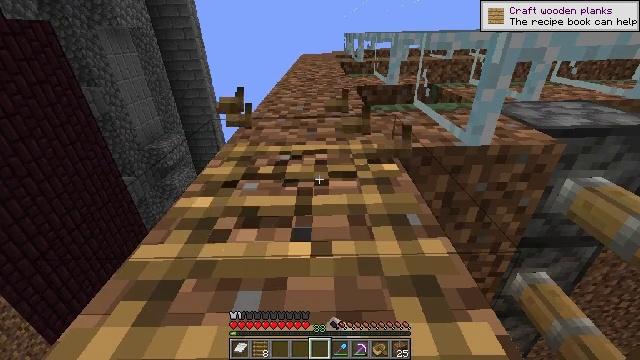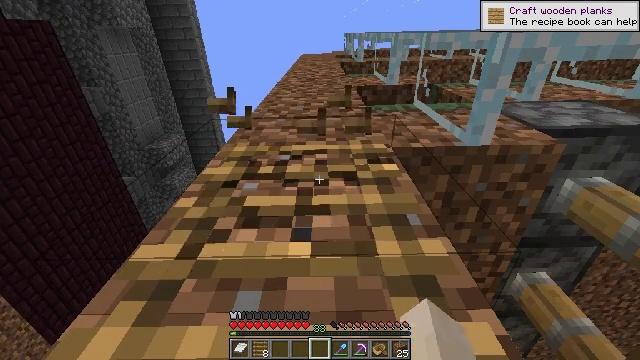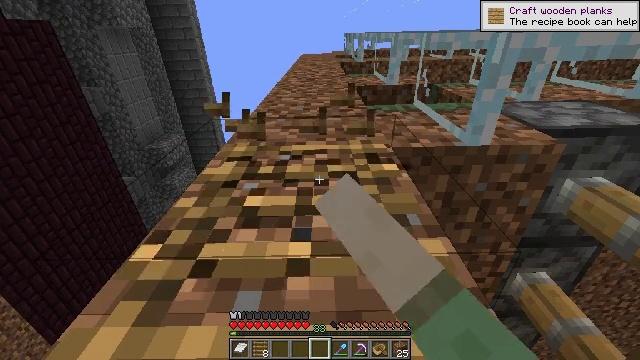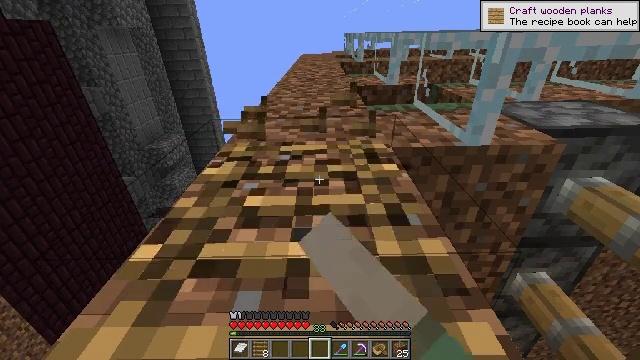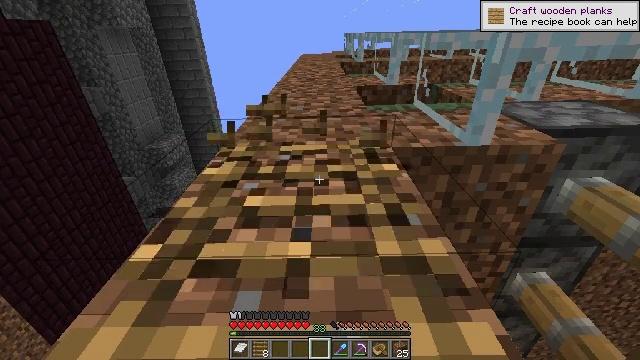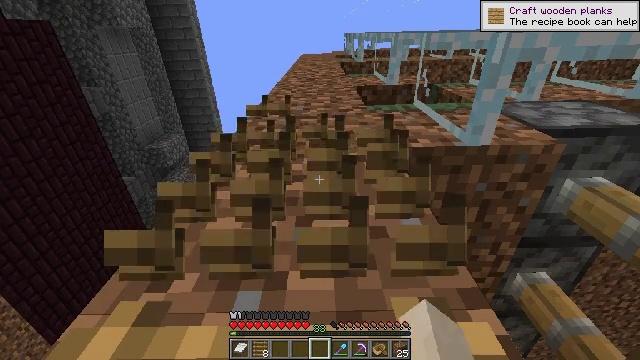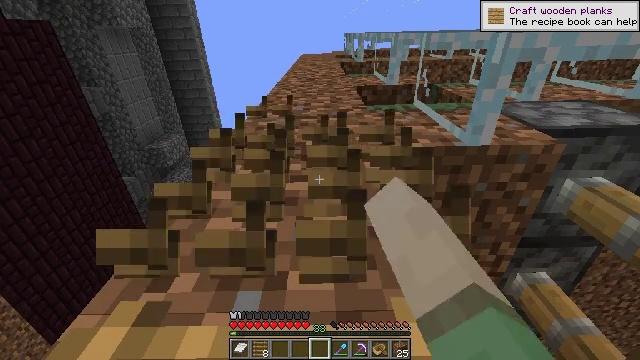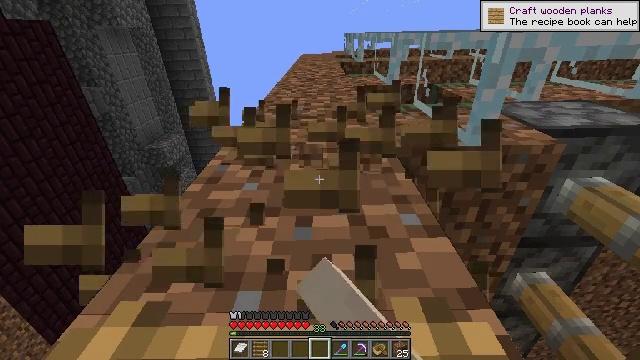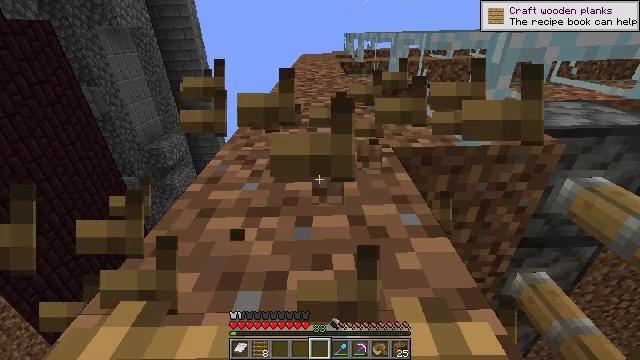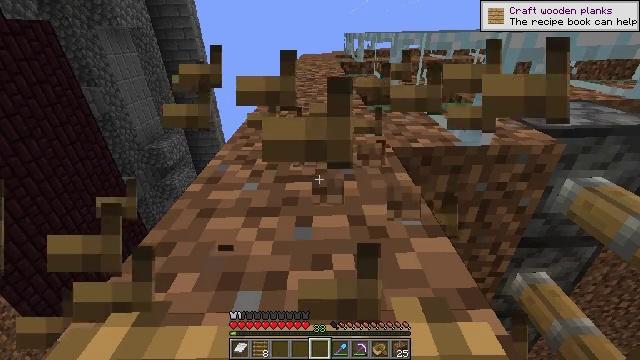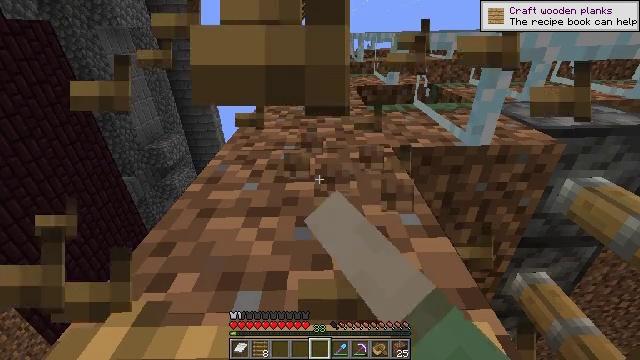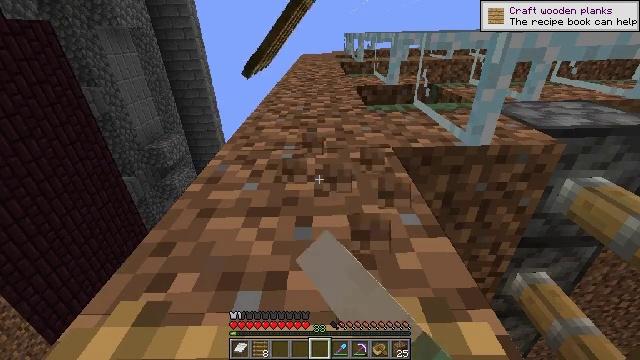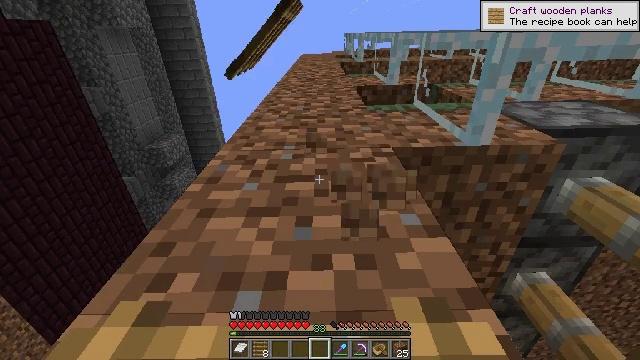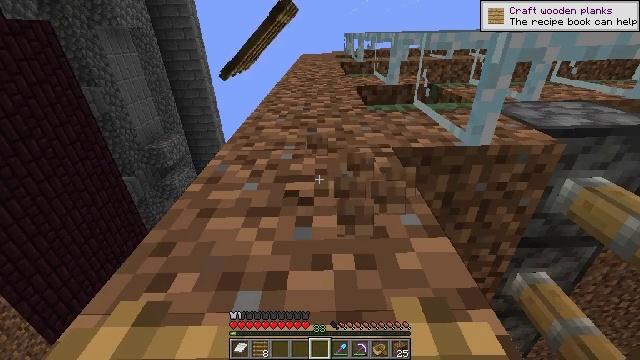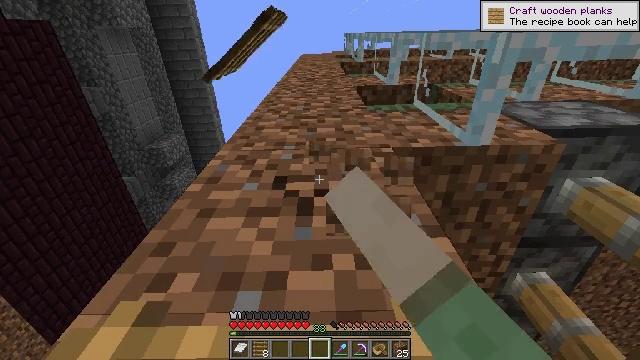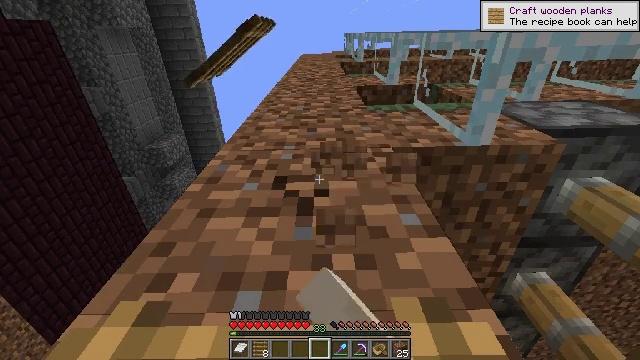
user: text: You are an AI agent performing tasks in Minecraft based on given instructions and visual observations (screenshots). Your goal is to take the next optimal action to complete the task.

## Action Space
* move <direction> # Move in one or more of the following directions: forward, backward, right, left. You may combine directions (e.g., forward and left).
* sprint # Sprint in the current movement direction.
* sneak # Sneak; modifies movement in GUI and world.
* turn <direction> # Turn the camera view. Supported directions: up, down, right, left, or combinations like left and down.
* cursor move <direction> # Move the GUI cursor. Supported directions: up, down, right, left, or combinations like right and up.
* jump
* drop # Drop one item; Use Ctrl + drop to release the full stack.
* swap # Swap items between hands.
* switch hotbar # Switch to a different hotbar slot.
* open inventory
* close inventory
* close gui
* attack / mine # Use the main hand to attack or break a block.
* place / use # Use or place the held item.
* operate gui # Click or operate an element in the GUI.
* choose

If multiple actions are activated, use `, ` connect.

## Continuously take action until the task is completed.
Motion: motion action
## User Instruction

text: Remove the ladder from its position.
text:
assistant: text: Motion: attack / mine
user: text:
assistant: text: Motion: attack / mine
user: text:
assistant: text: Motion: attack / mine
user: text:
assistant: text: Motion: attack / mine
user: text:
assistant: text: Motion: attack / mine
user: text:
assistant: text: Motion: attack / mine
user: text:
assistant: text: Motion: attack / mine
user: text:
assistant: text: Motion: attack / mine
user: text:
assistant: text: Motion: attack / mine
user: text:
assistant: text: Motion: attack / mine
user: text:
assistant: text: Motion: attack / mine
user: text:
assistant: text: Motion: attack / mine
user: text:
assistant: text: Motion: attack / mine
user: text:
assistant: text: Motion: attack / mine
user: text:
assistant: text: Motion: attack / mine
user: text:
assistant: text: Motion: attack / mine
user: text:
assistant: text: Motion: attack / mine
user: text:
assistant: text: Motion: attack / mine
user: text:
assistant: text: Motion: attack / mine
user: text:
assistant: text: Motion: attack / mine
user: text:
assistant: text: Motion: no_op
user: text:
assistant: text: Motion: turn down
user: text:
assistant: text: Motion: turn down
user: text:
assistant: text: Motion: turn down
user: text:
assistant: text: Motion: turn left and down
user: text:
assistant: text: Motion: turn down, attack / mine
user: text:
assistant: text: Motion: attack / mine
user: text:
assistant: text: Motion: attack / mine
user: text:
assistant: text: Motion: attack / mine
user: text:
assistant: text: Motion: attack / mine